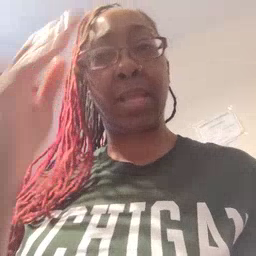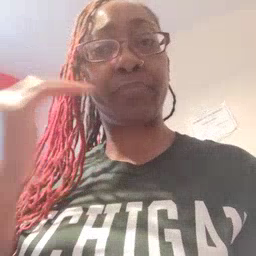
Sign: head